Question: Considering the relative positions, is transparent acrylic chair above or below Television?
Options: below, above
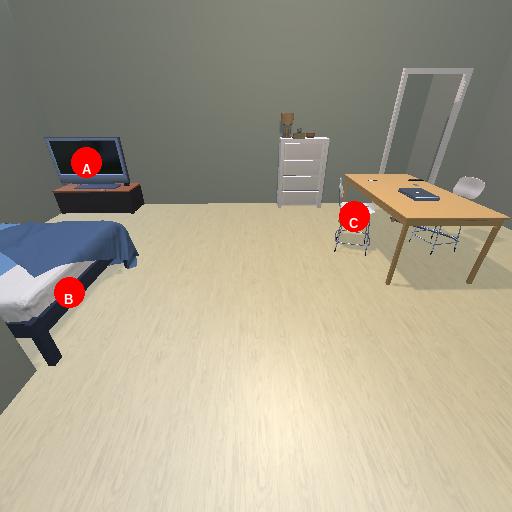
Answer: below